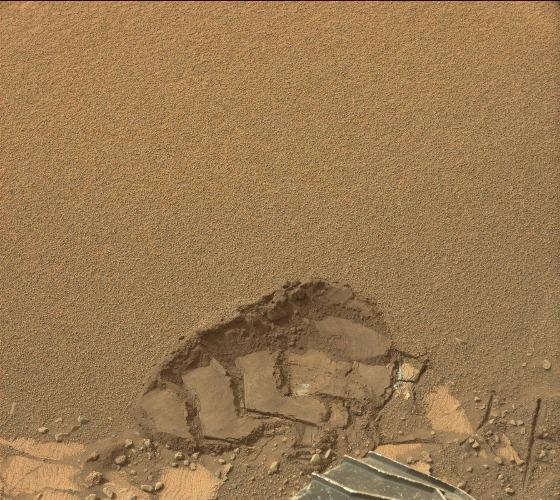
Terrain classes present: Background, Bedrock, Gravel / Sand / Soil, Track